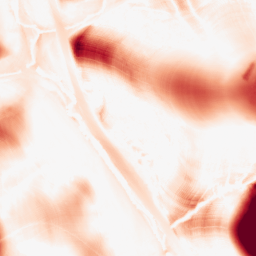
Category: morphological
Decomposition family: morphological
Decomposition parameters: operation: opening
size: 50
Upsampling method: sinc_blackman
Upsampling parameters: scale: 2
kernel_size: 8
Upsampling scale: 2